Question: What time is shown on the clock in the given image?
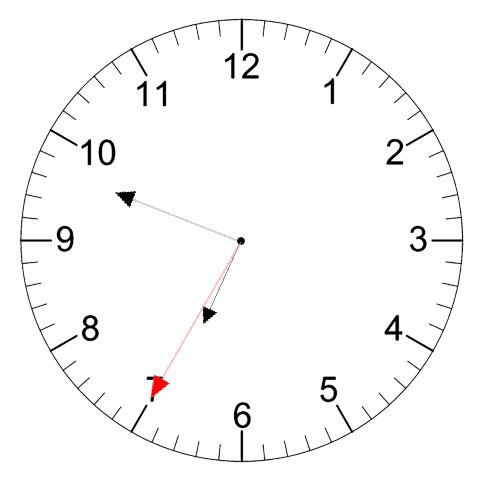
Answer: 06:48:35